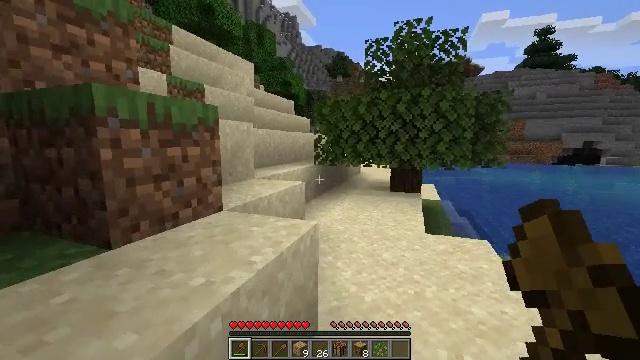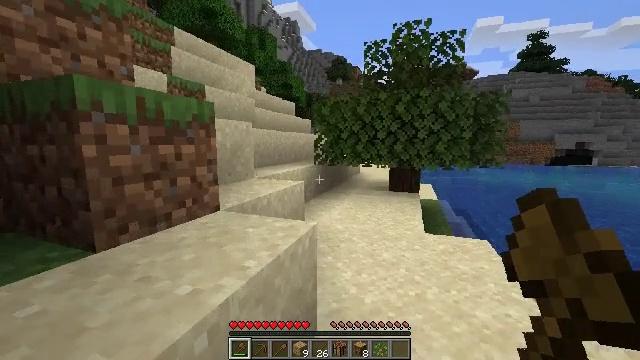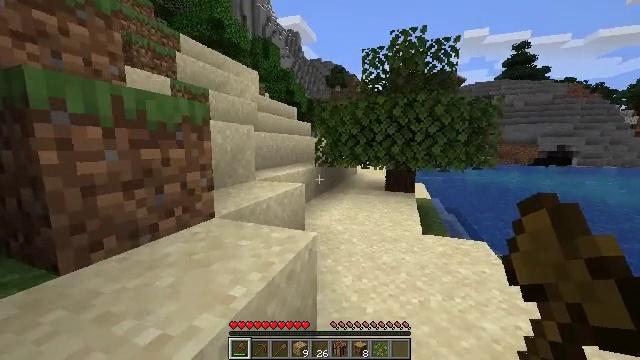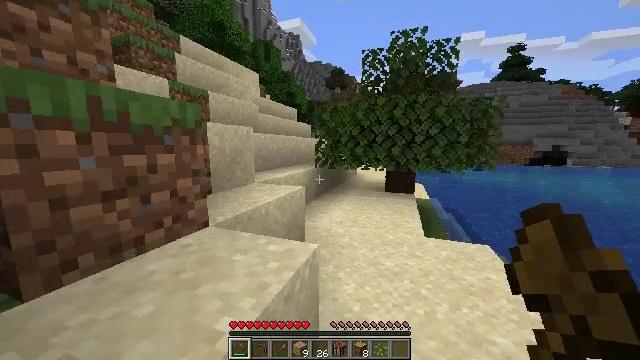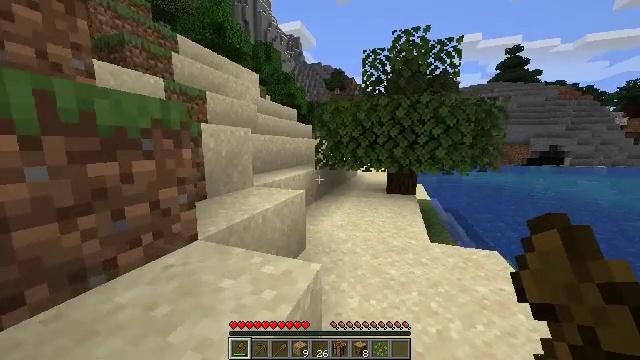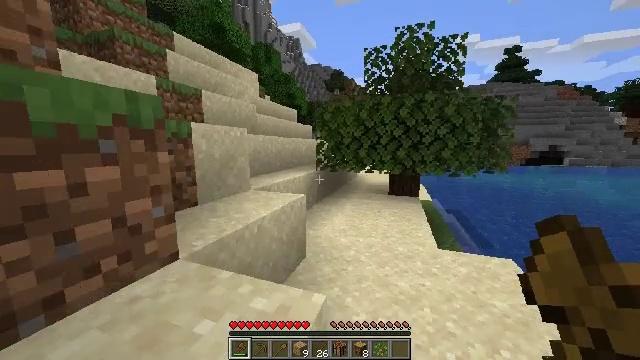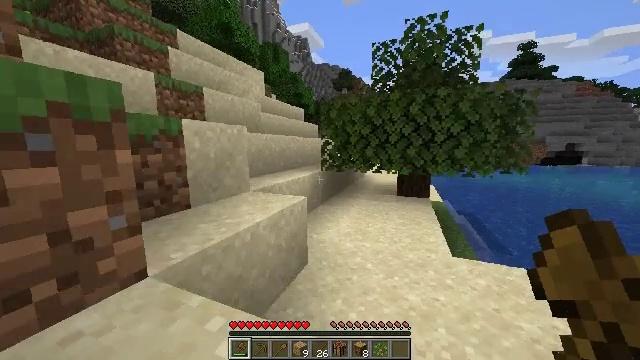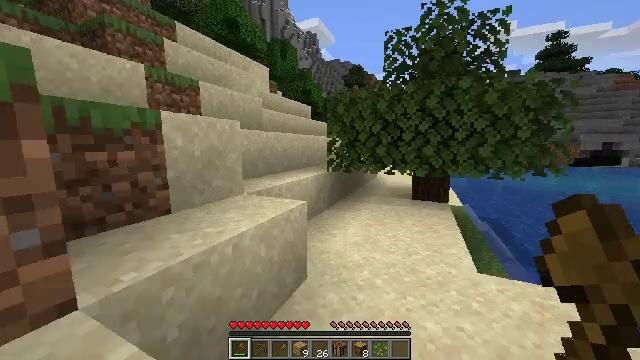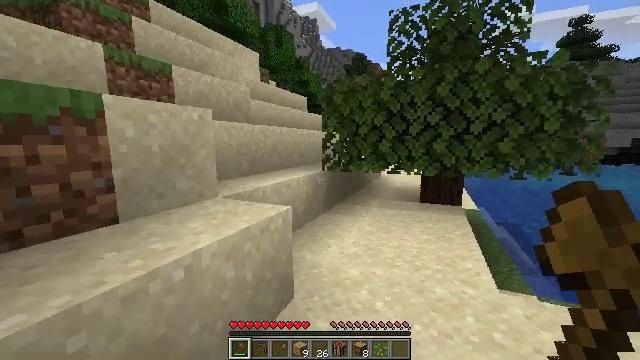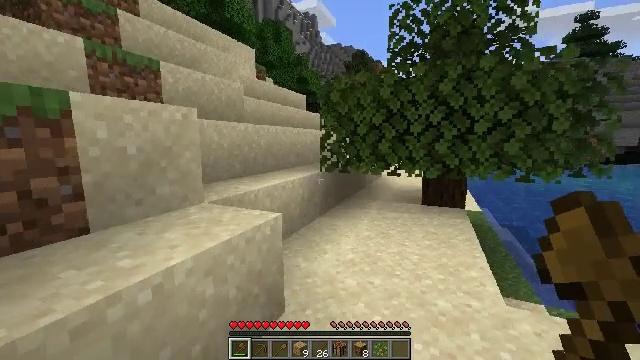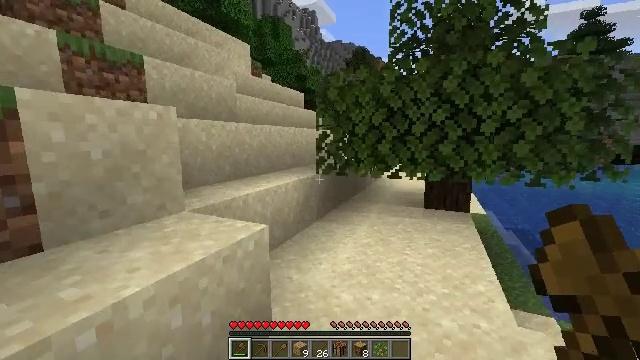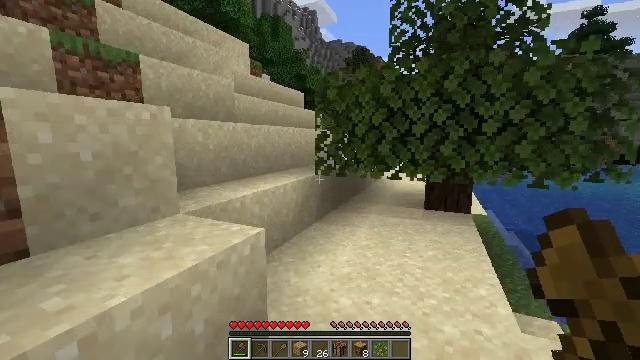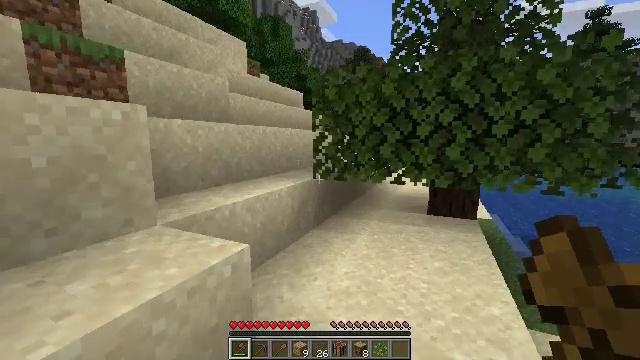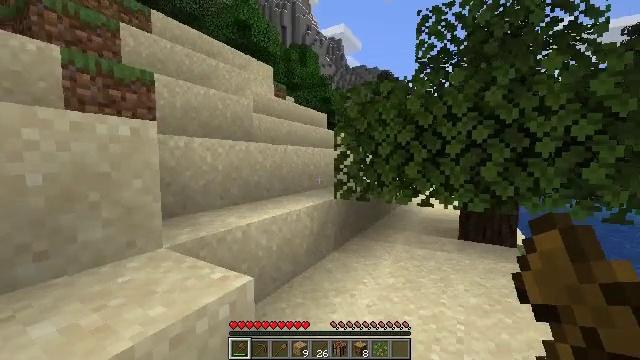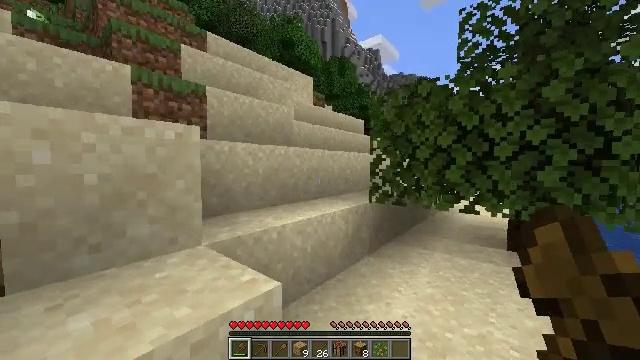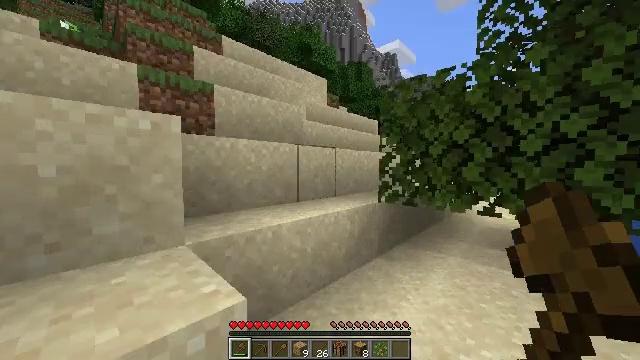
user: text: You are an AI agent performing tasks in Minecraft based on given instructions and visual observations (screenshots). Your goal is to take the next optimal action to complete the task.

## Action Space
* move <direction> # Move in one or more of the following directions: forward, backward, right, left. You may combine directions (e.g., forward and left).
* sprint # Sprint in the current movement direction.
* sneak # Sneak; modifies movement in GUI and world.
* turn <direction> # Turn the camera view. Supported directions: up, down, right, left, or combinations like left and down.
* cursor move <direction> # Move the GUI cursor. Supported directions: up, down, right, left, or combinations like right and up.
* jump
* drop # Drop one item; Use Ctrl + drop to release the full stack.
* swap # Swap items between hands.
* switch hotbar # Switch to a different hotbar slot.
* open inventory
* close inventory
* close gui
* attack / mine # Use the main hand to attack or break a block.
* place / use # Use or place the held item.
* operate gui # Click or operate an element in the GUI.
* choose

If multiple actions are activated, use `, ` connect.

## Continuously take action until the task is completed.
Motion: motion action
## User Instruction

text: Punch the spruce leaves to get saplings.
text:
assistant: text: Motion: move forward, sprint
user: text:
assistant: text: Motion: move forward, sprint
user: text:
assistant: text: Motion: move forward, sprint
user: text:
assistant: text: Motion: move forward, sprint
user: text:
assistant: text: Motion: move forward, sprint
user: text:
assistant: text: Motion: move forward, sprint, turn left
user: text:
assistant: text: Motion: move forward, sprint, turn left
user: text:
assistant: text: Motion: move forward, sprint
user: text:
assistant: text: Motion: move forward, sprint
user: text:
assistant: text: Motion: move forward, sprint
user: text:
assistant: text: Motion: move forward, sprint
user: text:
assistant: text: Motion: move forward, sprint
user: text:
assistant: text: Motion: move forward, sprint, turn left and up
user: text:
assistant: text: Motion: move forward and move right, sprint, turn left
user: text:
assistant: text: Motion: move forward and move right, sprint, turn left
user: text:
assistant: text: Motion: move forward and move right, sprint, turn left and up
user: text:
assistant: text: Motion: move forward and move right, sprint, turn left
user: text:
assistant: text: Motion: move forward, sprint
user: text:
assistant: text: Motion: move forward, sprint
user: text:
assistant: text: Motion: move forward, sprint, use / place
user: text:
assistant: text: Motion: move forward, sprint, use / place
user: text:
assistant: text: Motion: move forward, sprint, use / place
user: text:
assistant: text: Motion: move forward, use / place
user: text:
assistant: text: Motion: move forward, use / place
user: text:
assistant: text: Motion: move forward, use / place
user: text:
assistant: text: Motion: move forward, use / place
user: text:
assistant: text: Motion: move forward, use / place
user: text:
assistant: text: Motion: move forward
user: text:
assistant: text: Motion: move forward
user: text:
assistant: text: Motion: move forward, jump